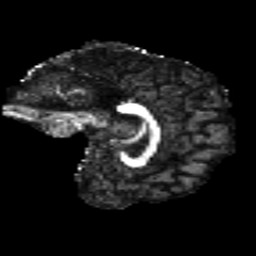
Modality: FA
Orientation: sagittal
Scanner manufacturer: siemens
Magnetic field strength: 3 T
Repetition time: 4.16 s
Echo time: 0.0806 s